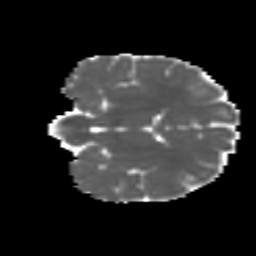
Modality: MD
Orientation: coronal
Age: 15
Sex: female
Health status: ill
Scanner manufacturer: ge
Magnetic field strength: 3 T
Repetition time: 6.752 s
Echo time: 0.079 s